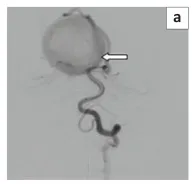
Digital subtraction angiography images: (a) Left vertebral artery run showing the posteromedial choroidal branch (arrow) of left posterior cerebral artery (PCA) feeding the vein of Galen aneurysmal malformation sac.
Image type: radiology (ct)